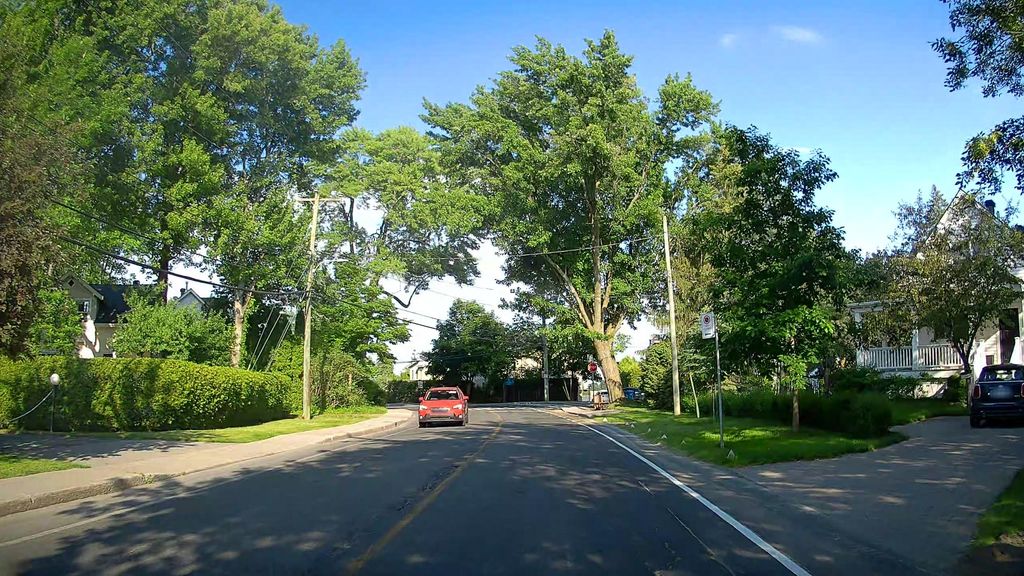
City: montreal